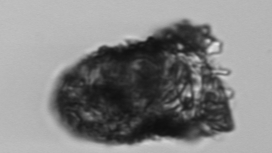
Label: Stenosemella_pacifica